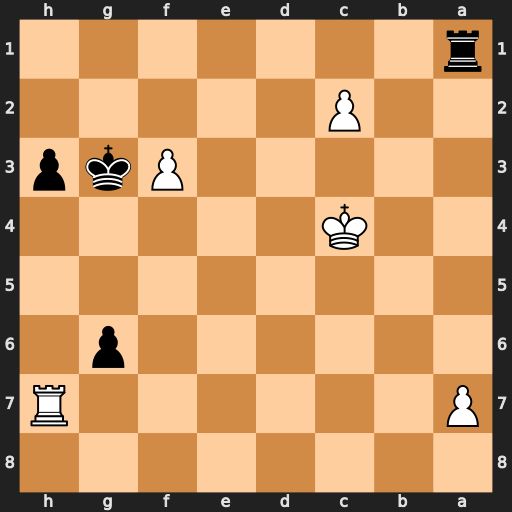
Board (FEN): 8/P6R/6p1/8/2K5/5Pkp/2P5/r7
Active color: b
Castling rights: -
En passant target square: -
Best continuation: h2 Kb5 Rxa7 Rxa7 h1=Q